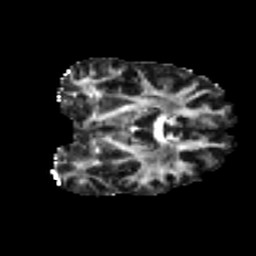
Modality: FA
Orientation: coronal
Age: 52
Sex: female
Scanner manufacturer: ge
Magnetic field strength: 3 T
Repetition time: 7.8 s
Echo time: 0.0606 s